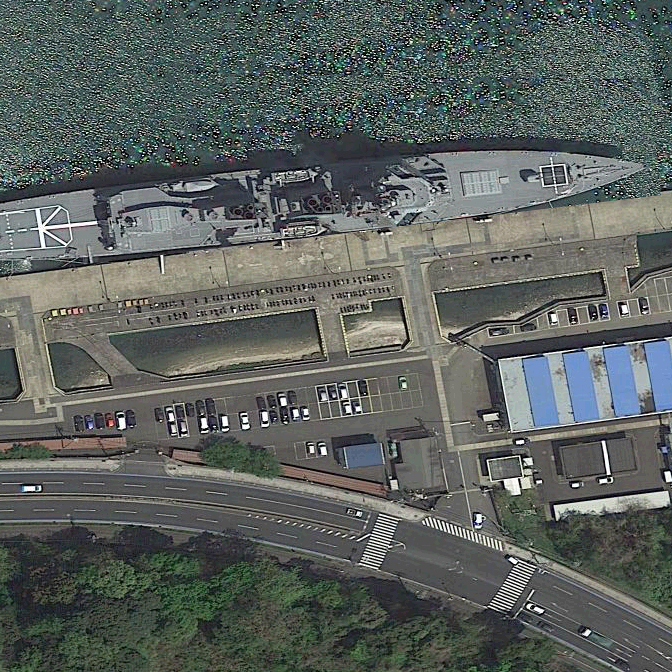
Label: Atago-class_destroyer